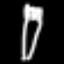
Label: fork